Field crop: maize
Growth stage: 2
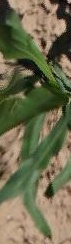
Species: maize